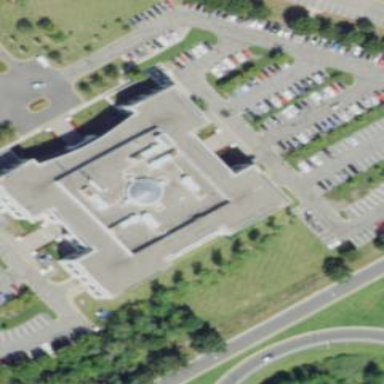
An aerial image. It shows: Commercial building.